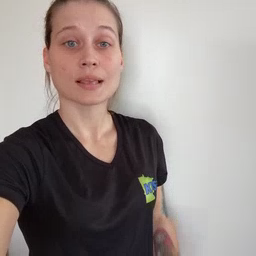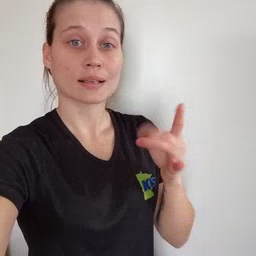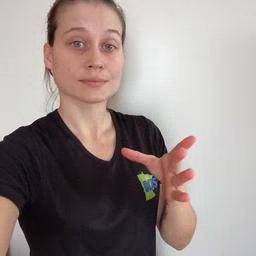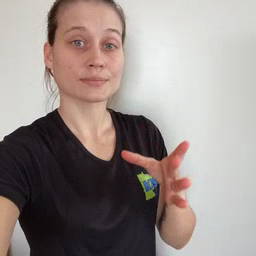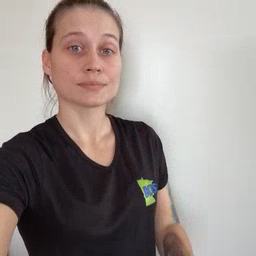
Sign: hate